Contrast-enhanced CT slice 72 of 109
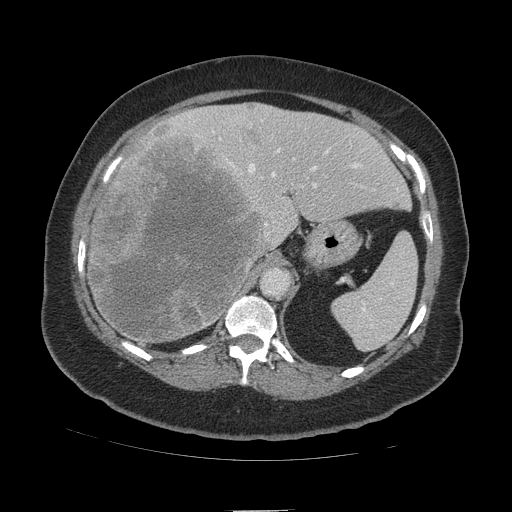
Segmented voxel counts for this case:
Liver: 956686 voxels
Tumor mass: 1450841 voxels
Portal vein: 16051 voxels
Abdominal aorta: 2317 voxels